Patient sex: M
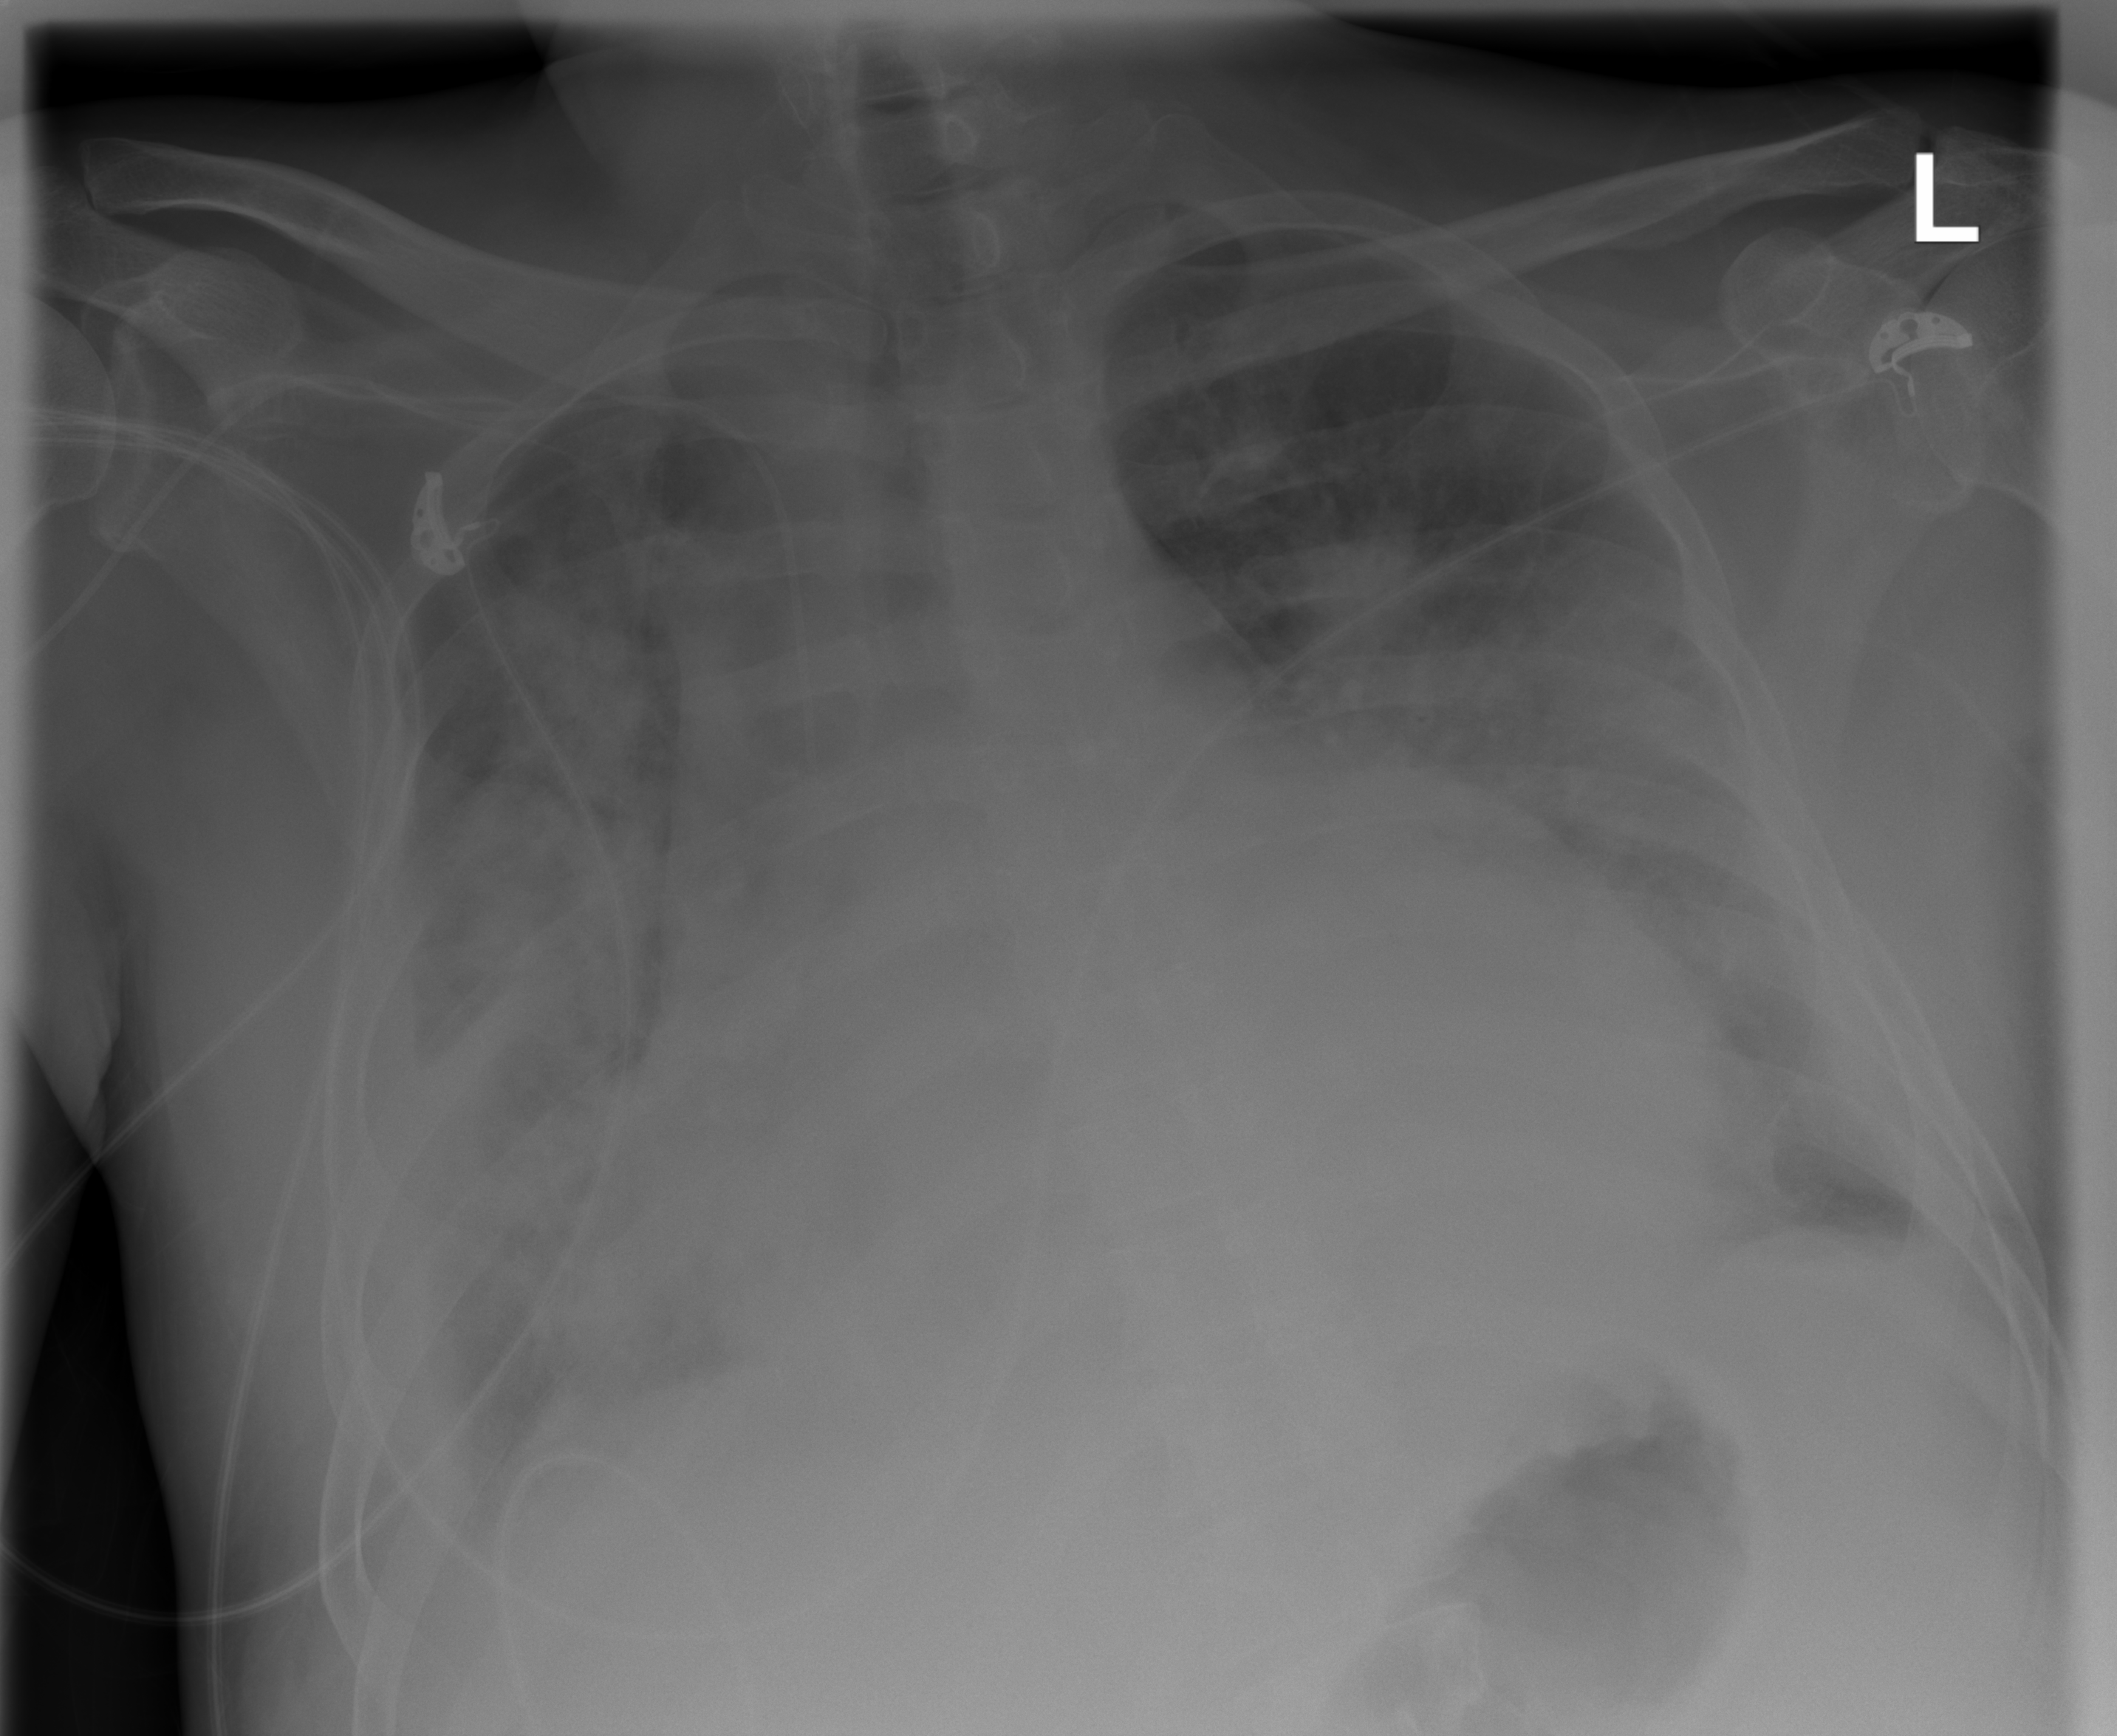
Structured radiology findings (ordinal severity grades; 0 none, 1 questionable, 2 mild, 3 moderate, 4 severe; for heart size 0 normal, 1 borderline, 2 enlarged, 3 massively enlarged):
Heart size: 2
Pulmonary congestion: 3
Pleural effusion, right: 3
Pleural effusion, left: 2
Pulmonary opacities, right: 3
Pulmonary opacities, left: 3
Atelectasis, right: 3
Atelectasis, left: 3